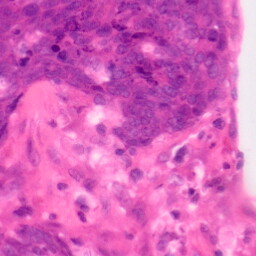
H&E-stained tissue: Colon